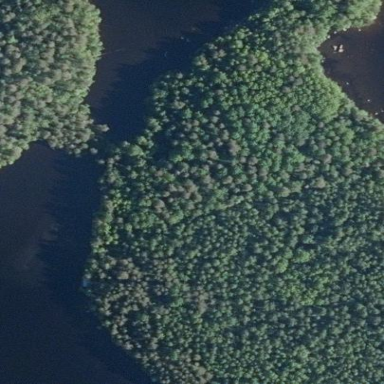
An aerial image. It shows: Beautiful woodland area.